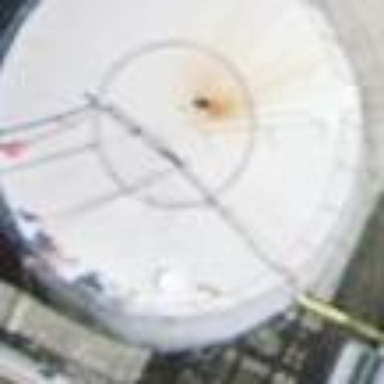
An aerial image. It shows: Industrial building housing storage tank.